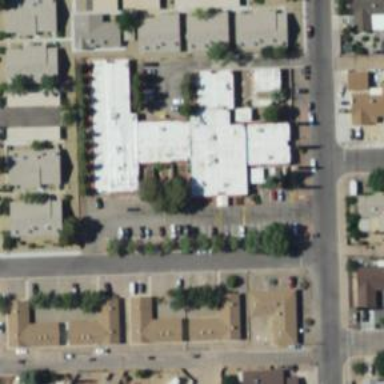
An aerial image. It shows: Nursing home.